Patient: sex F, age 63
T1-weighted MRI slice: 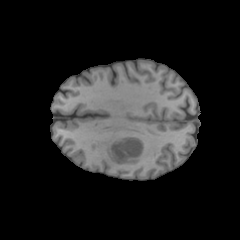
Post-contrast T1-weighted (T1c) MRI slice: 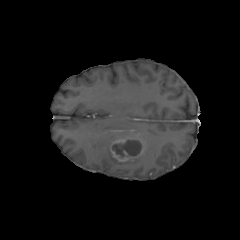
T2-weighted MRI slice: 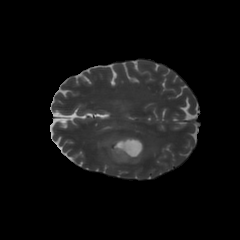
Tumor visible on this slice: yes
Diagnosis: Glioblastoma, IDH-wildtype
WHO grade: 4